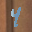
Label: 4